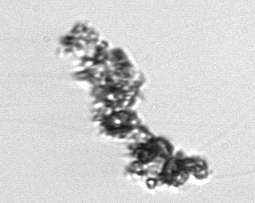
Label: Thalassiosira_TAG_external_detritus